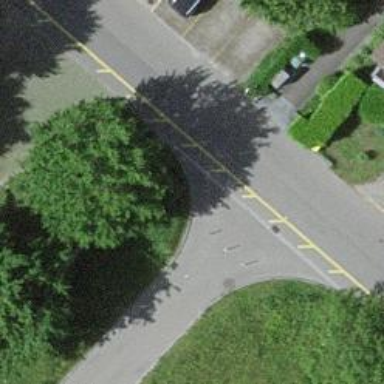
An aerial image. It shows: Bollard barrier.